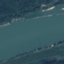
Land use / land cover: River